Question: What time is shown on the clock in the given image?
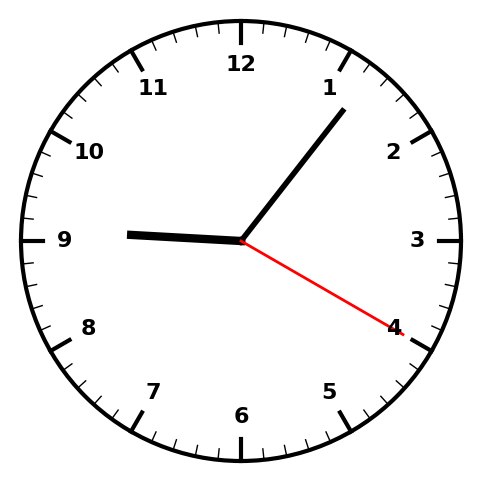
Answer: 09:06:20